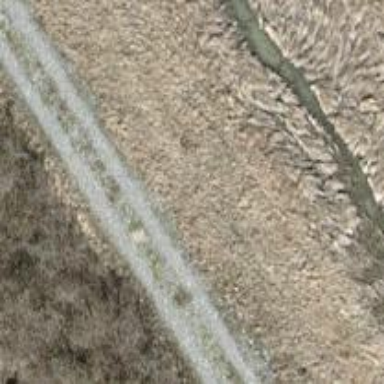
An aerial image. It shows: Gravel track with track type of grade3.